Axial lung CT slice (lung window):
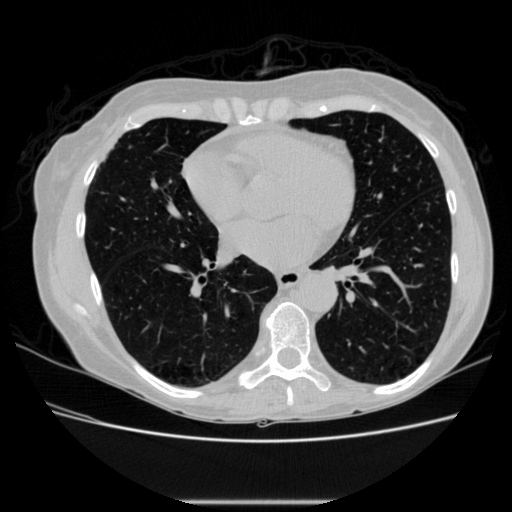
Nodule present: no